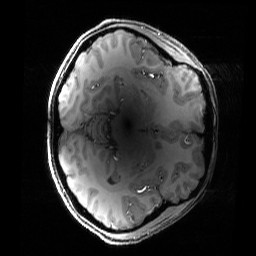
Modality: T1w
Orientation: axial
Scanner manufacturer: siemens
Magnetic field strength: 6.98 T
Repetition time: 2.5 s
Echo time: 0.00429 s